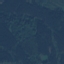
Land use / land cover: Forest